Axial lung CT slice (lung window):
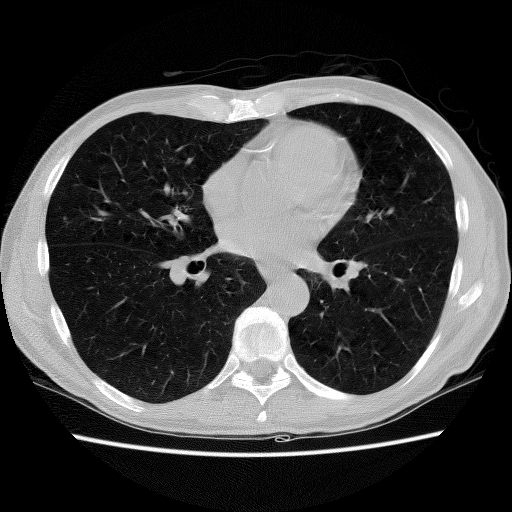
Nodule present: no